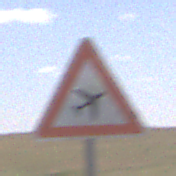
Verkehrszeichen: FlugbetriebLinks
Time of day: Midday
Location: Outdoor (Nature)
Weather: PartlyCloudy
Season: NotSpecified
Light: Natural